Question: I have set pin to all view but i got continuously this alert !
I have seen that this is because of height and width constraints but i didn't add height and width still i got this error !
This alert should be avoidable or not.

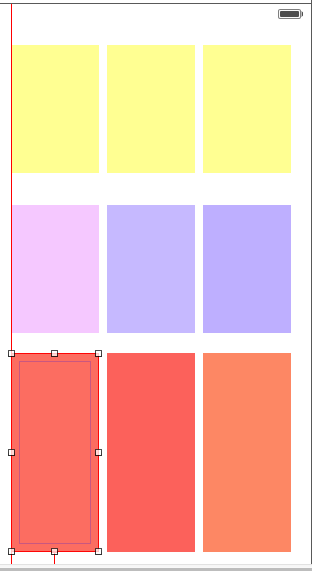
Answer: A UIView has no intrinsic size meaning none of your views know how large they should be and thus cannot be laid out the way you have them. You can set the height of each one to a fixed number but if you want them to scale I recommend using Equal Heights and Equal Widths and set the multiplier to the proportion of the view you want the little views to size to be. You could do this so many ways.
I am going walk you through one way that I think is the quickest(using StackViews) for my own sanity but the same logic could work with more dragging from each view.
Step 1:
Drag a Vertical StackView to the top of the storyboard. Add the following constraints. pin leading, trailing, and top =20. Then drag from the vertical stack view to the main view and choose equal heights and change the multiplier to 0.6(60% of the main view height). See image
<URL>
Step 2:
Add a single horizontal stackview as an arranged Subview to our vertical stack view. Now add 3 UIViews and change the colors to desired colors. Change stack view to Alignment-Fill and Distribution-Fill Proportionately. Also add spacing=20. See Image
<URL>
Step 3:
Choose your horizontal stackview that you just created in step 2 and hit Command-C to copy it. Hit Command-V to paste it. Note- If it does not paste it into the vertical stackview drag it in to the vertical stack view. Not there yet but close. See image
<URL>
Step 4: Go to the vertical stack view and change it to Alignment-Fill and Distribution-(Fill Equally). Add Spacing of 20. You should now be a point that looks like this. See image
<URL>
Step 5. Add a horizontal stack view below the vertical stack view and the bottom layout guide. Pin to all four sides at 20. Add three views and change the color to desired color. Change Alignment-Fill, Distribution-Fill Equally, and spacing=20.
<URL>
Step 6. Adjust verticalStackView equal heights multiplier to maybe a lower number(0.5) to make it look like your view.
Step 7. Reap the rewards
<URL>
The Big takeaway is that a UIView needs to know how big it is. UIStackView in this case tells the views how big they are. You could just have easily set the height and width of one of your views in your screenshot above to a percentage of the view. Then drag from that view to all of the like sized views and set equal heights/widths. That would have been more tedious and you can see why I used Stackviews for the example. Good luck.